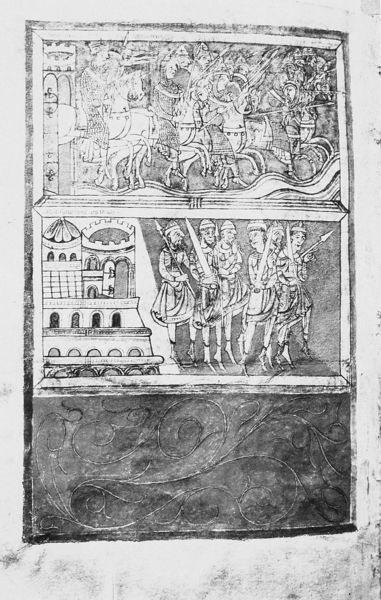
Titel: Liber Sancti Jacobi
Institution: Santiago de Compostela, Archivo de la Catedral
Schlagwörter: kampf, mann, weiß, fluss, stadt, fenster, männer, schwarz, tür, zeichnung, haus, muster, ornament, blass, rahmen, stehen, feld, gold, pferd, pferde, reiter, turm, ranken, welle, wellen, zwei, zehenspitzen, schlacht, könig, lanze, soldaten, streifen, zinnen, bögen, buch, burg, palast, festung, schwarz-weiss, seite, schwert, schwerter, waffen, soldat, getümmel, ritter, pfere, ranke, buchseite, verziert, schnörkel, mittelalter, rundbögen, eroberung, romanik, lanzen, speer, miniatur, vergoldung, dreiteilung, verteidigung, buchmalerei, alexander, zweigeteilt, blattgold, bildfelder, verblasst, meehr, kampfgetümmel, manner, anschleichen, spper, 1300, seljdgrknldfgklödfg, fgh#afsbjn,dfhg, verziertz